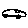
Label: car